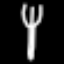
Label: fork